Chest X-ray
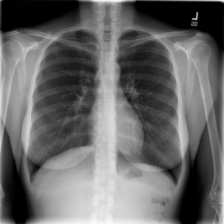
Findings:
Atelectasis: negative
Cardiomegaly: negative
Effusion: negative
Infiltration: negative
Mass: negative
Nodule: negative
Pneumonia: negative
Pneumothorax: negative
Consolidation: negative
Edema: negative
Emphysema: negative
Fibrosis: negative
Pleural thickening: negative
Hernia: negative